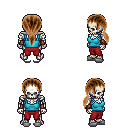
a pixel art fantasy rpg character, male body template, skeleton, teal pirate shirt, red pants, brown ponytail hairstyle, cloth bracers, white slippers, four views (front, back, left, right), 2x2 character sprite sheet, small pixel art, hard edges, no anti-aliasing